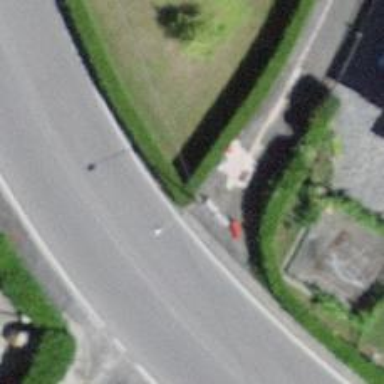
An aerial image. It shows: Block barrier.